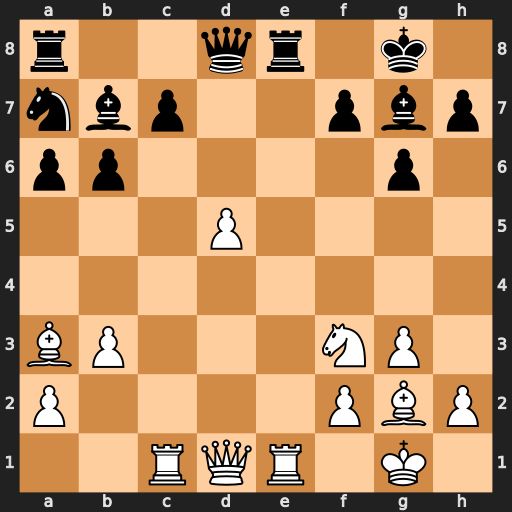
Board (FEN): r2qr1k1/nbp2pbp/pp4p1/3P4/8/BP3NP1/P4PBP/2RQR1K1
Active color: w
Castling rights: -
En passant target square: -
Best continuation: Rxe8+ Qxe8 Rxc7